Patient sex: M
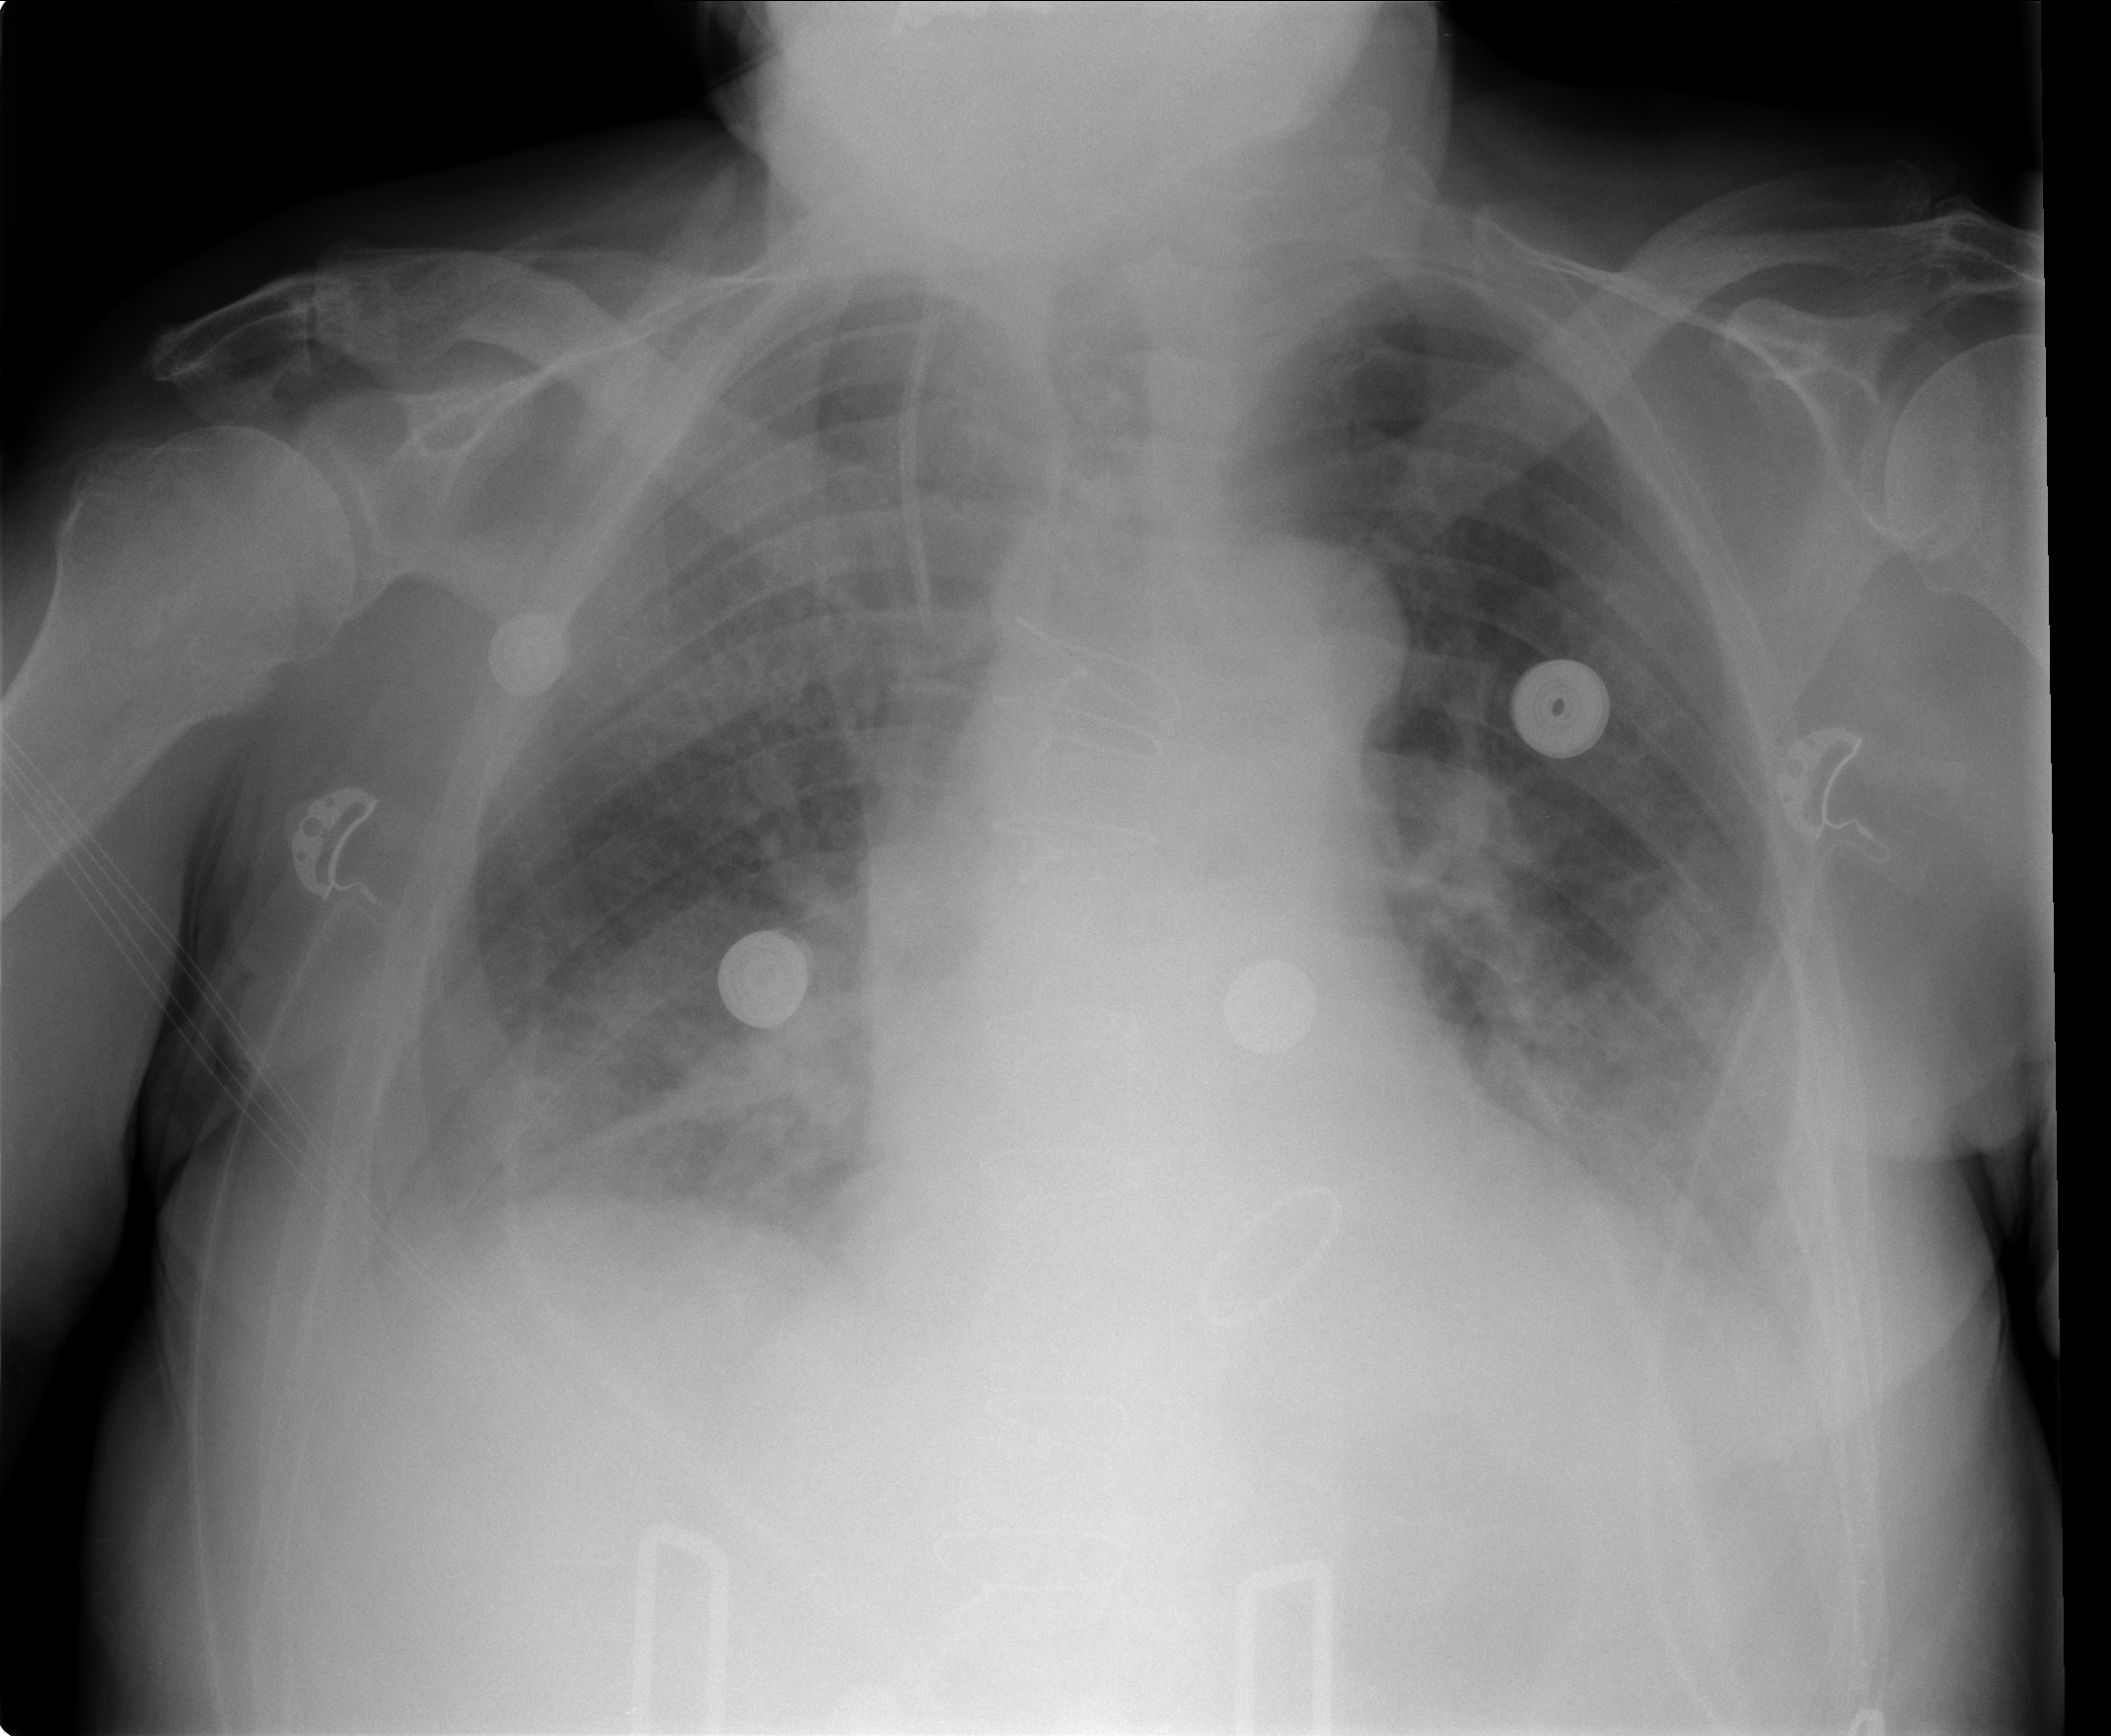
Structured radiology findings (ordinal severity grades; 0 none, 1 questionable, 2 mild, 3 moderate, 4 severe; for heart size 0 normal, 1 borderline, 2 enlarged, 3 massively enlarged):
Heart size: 2
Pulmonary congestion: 2
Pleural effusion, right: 2
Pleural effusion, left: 1
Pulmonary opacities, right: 3
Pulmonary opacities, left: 2
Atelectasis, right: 1
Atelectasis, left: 1